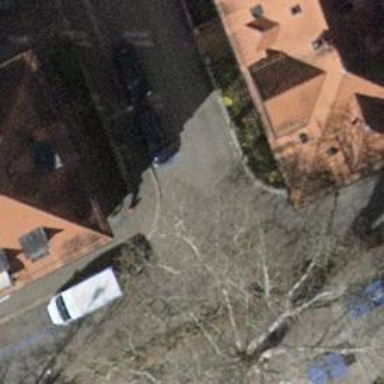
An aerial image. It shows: Asphalt sidewalk along the footway.